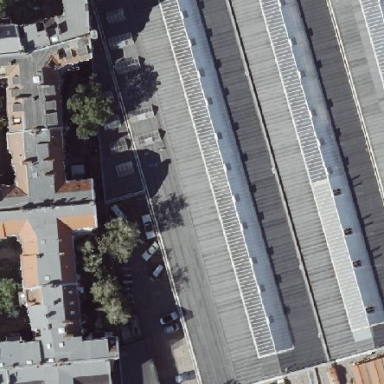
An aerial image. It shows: The building has gabled roof made of glass.